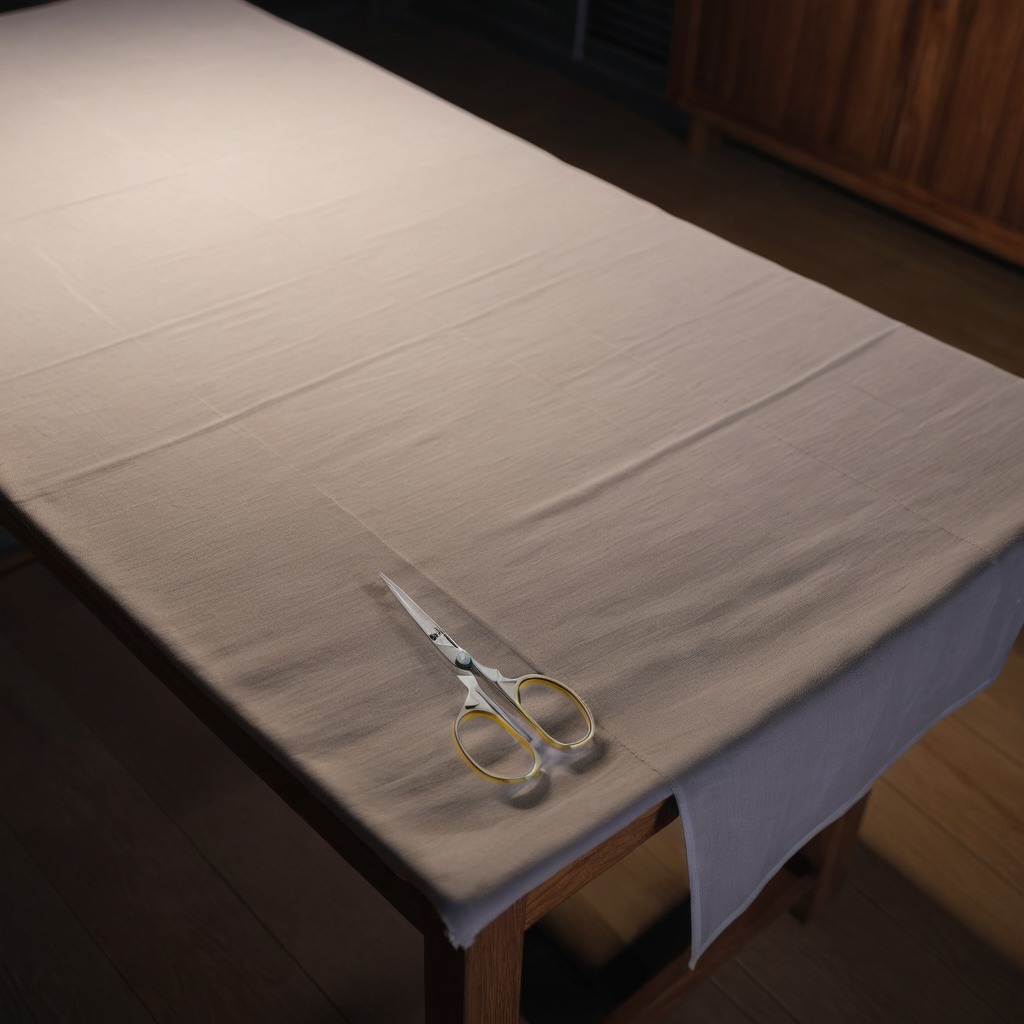
A scissor lying on a wooden table inside a workshop at night.